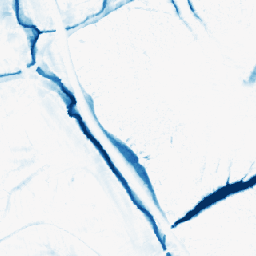
Category: morphological
Decomposition family: morphological_ellipse
Decomposition parameters: operation: closing
width: 20
height: 20
Upsampling method: nearest
Upsampling parameters: scale: 8
Upsampling scale: 8